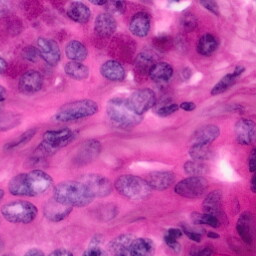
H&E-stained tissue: Pancreatic